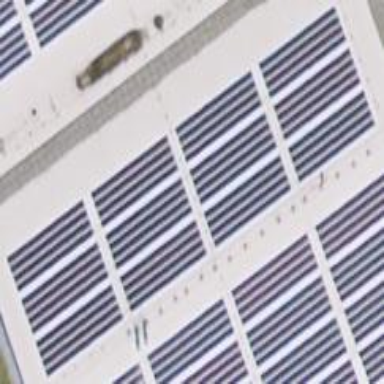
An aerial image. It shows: Solar photovoltaic panel generator.